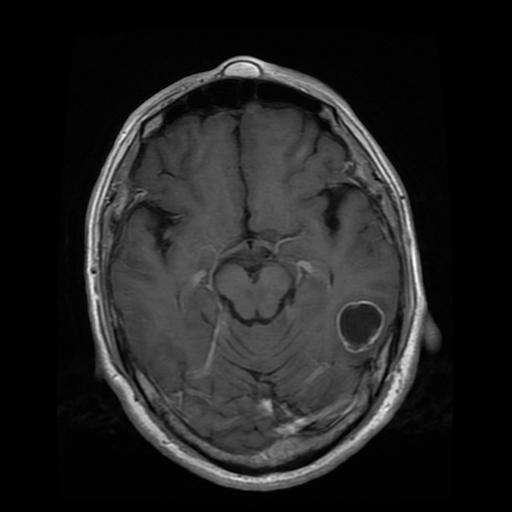
Label: glioma